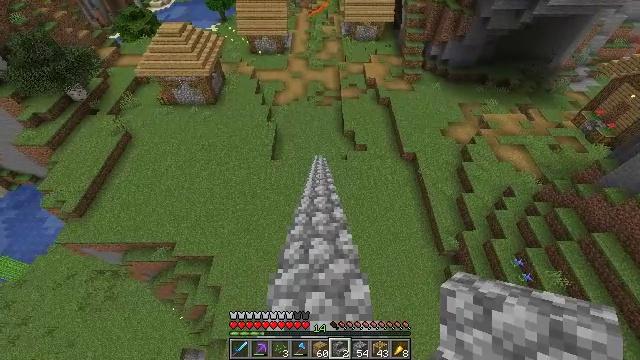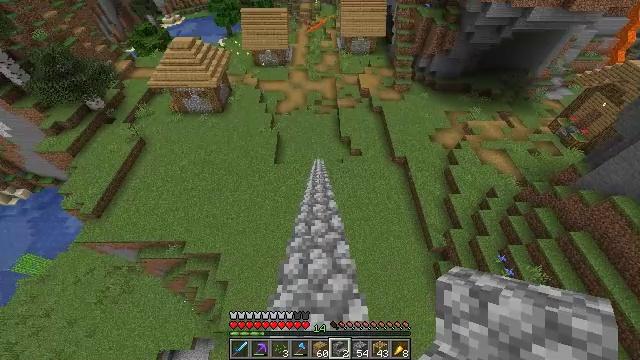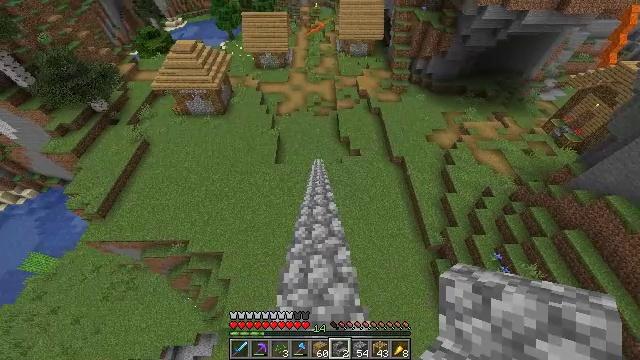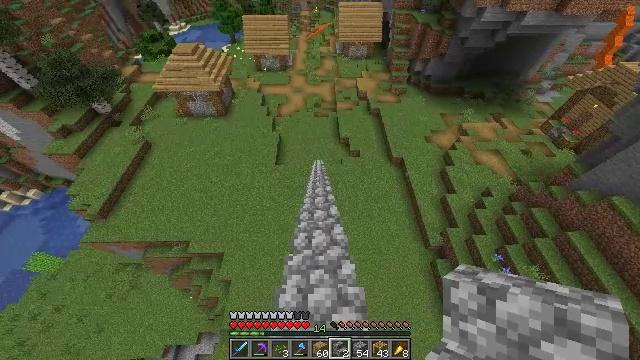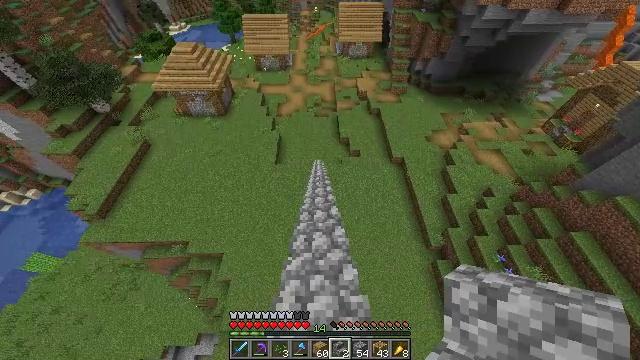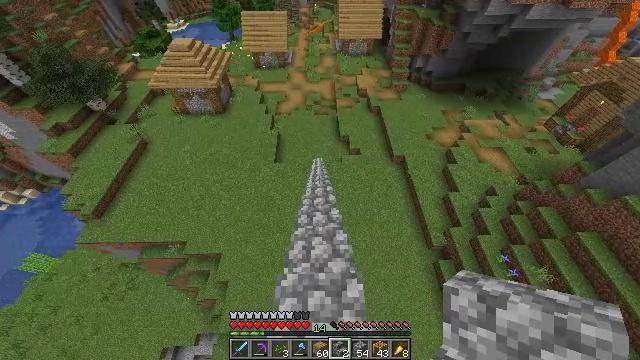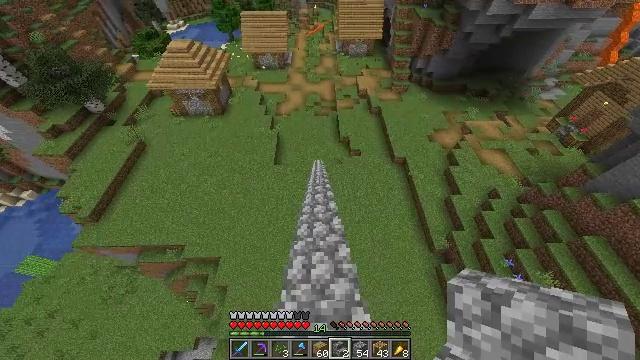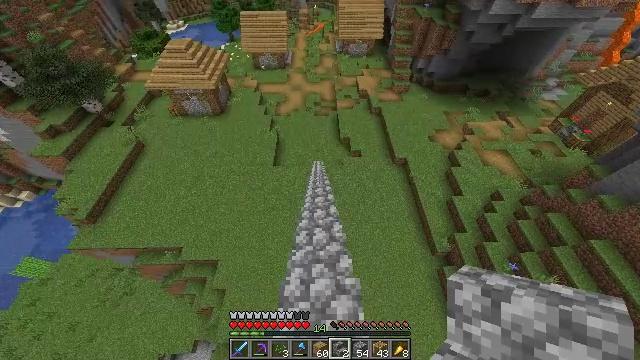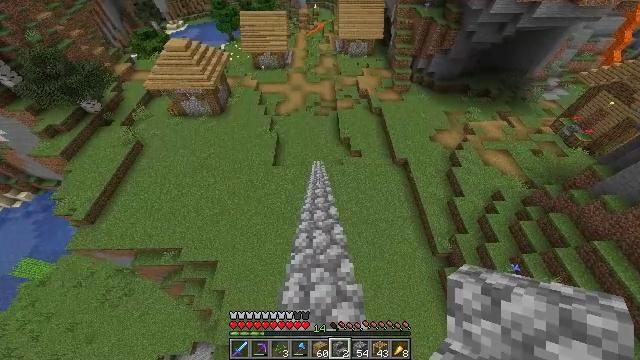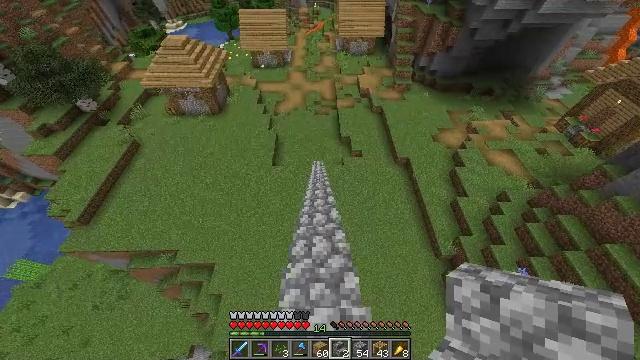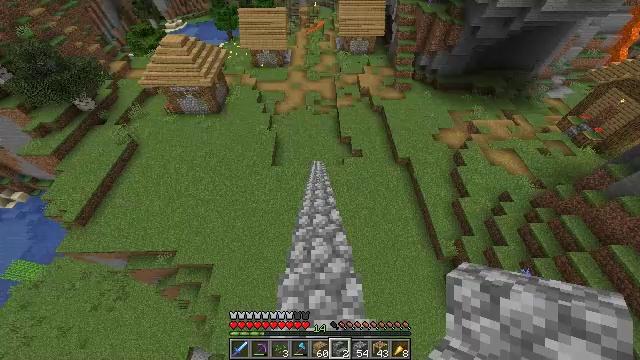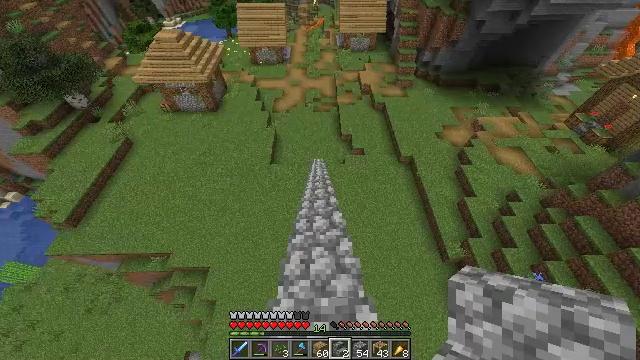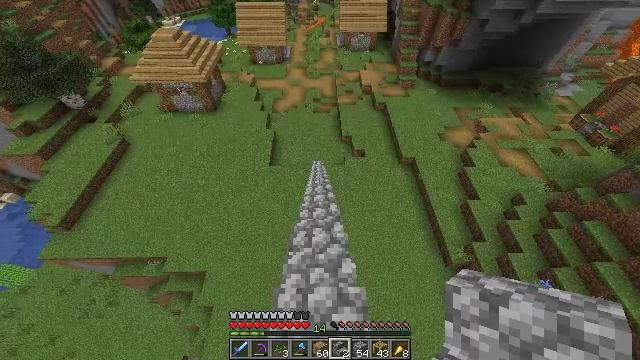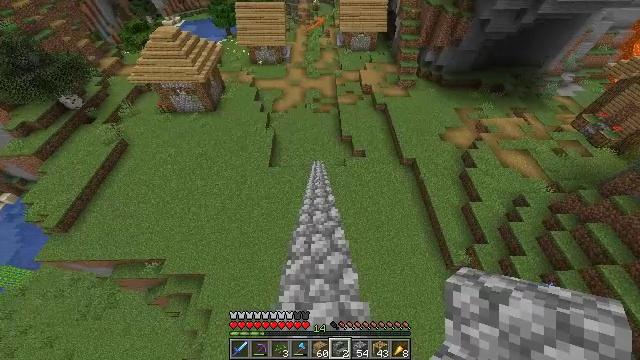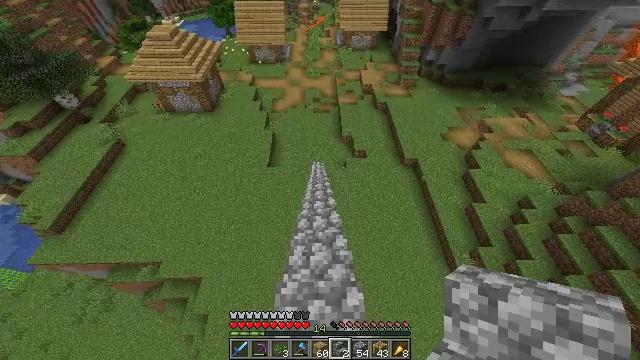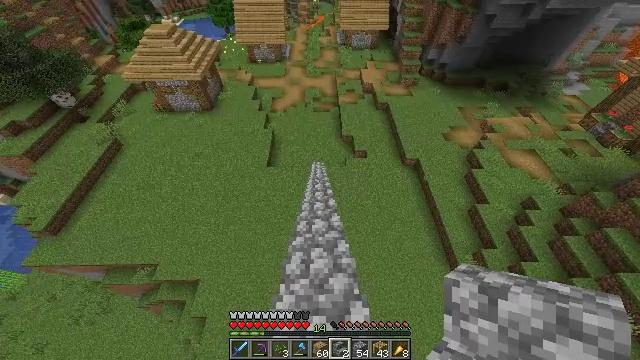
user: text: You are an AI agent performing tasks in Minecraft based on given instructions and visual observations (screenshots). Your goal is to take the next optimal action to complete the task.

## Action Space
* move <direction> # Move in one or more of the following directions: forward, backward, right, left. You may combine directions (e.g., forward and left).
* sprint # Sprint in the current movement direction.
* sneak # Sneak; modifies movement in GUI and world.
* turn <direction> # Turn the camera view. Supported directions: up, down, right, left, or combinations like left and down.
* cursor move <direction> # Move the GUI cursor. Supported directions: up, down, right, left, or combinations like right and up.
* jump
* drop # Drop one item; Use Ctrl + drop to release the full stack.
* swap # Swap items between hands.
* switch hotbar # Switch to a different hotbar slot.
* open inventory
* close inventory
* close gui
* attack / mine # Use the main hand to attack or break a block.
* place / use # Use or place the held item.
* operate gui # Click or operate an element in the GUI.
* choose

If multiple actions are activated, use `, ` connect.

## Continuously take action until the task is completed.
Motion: motion action
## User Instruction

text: Remove the scaffolding structure.
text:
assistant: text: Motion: move forward, sprint
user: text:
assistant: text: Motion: move forward, sprint
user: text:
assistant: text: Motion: move forward
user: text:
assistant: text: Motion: move forward
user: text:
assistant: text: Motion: move forward
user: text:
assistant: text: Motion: move forward
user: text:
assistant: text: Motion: move forward
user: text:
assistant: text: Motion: move forward
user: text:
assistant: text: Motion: move forward
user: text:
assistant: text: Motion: move forward
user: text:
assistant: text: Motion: move forward
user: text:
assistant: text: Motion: move forward
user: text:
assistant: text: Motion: move forward
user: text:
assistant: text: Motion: move forward
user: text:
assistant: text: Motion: move forward
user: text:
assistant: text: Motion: move forward
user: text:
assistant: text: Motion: move forward, sprint
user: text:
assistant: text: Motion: move forward, sprint
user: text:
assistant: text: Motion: move forward, sprint
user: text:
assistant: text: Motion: move forward, sprint
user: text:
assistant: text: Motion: move forward, sprint
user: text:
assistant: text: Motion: move forward
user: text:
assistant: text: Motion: move forward
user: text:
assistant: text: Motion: move forward
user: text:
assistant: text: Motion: move forward
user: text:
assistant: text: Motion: move forward
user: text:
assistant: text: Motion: move forward
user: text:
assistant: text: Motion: move forward
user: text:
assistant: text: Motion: move forward
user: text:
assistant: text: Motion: move forward